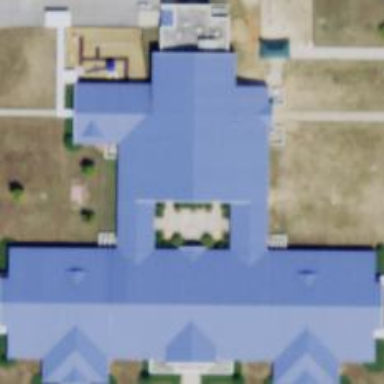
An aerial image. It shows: School building.